Interaction volume radius: 5 \u00c5
Interaction volume height: 15 \u00c5
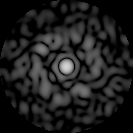
Disorder parameter: 0.818